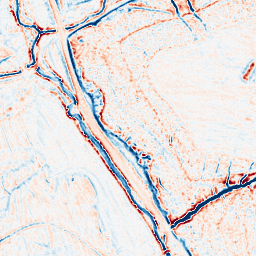
Category: edge_preserving
Decomposition family: bilateral
Decomposition parameters: d: 9
sigma_color: 75
sigma_space: 150
Upsampling method: linear_exact
Upsampling parameters: scale: 4
Upsampling scale: 4